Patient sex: M
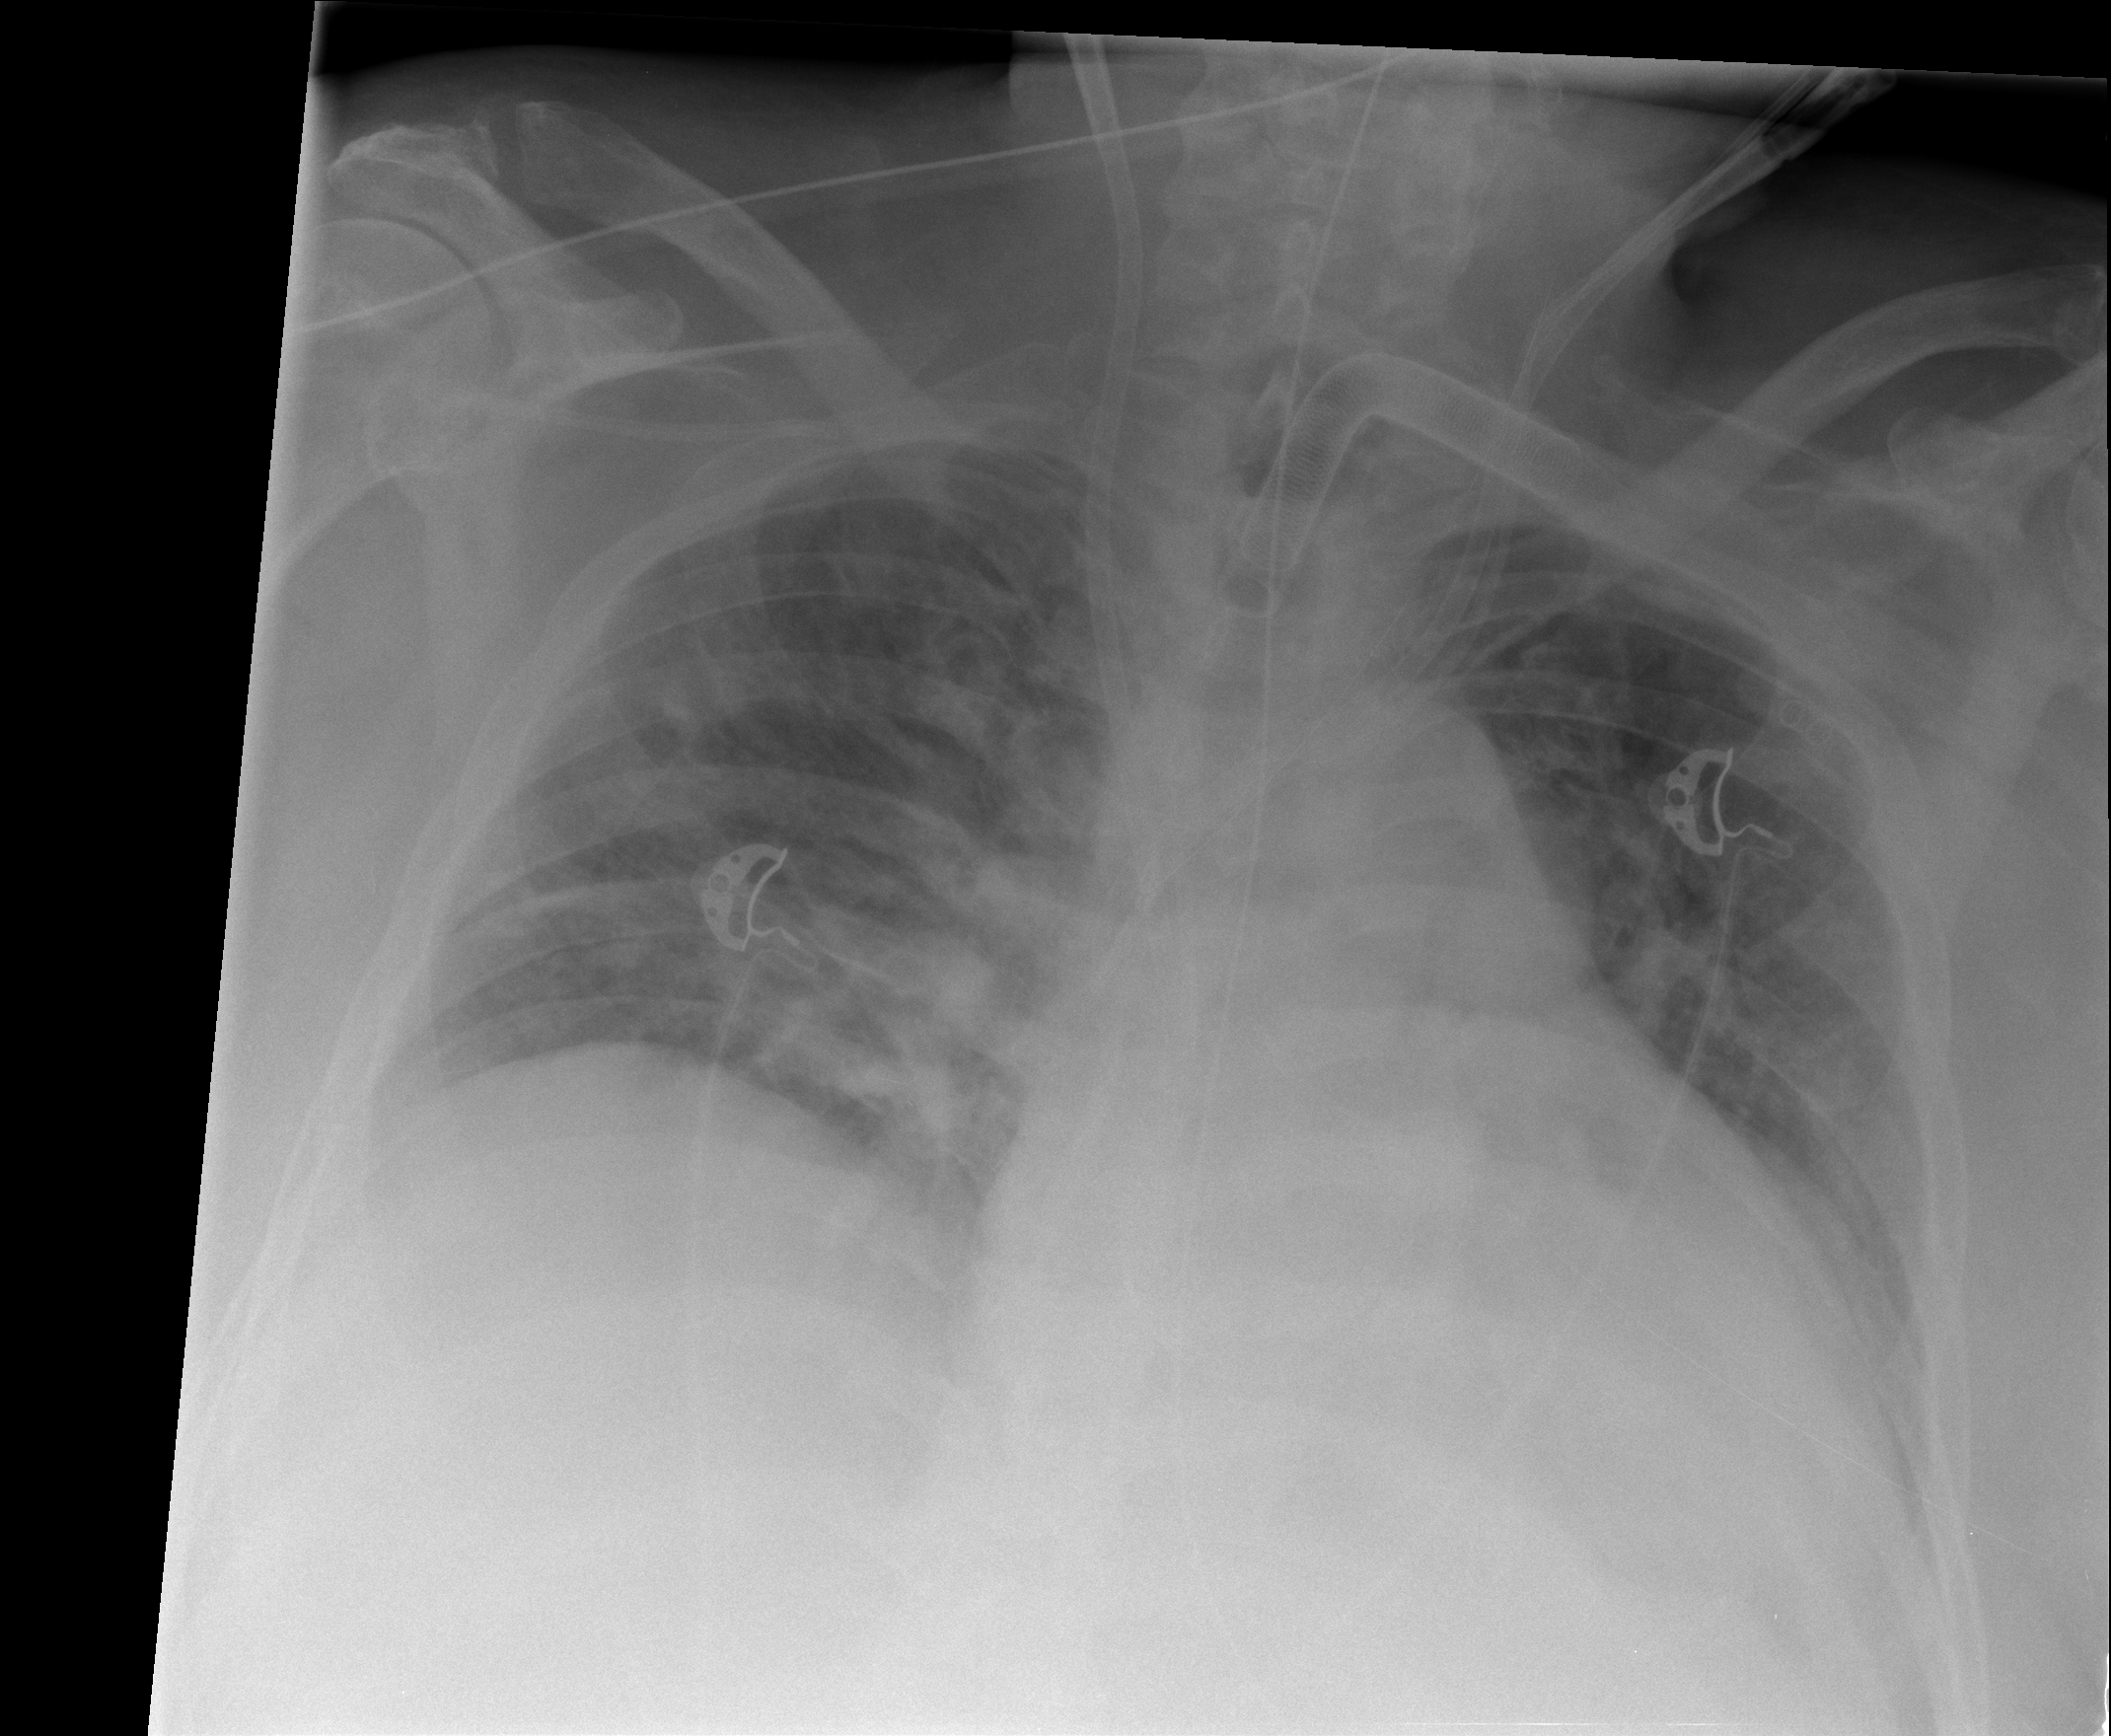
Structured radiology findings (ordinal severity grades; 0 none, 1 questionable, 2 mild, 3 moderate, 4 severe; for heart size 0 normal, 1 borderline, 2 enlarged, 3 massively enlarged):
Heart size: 2
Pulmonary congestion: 3
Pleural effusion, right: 1
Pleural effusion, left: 1
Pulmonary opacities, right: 2
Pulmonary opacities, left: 0
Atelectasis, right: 2
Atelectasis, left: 1